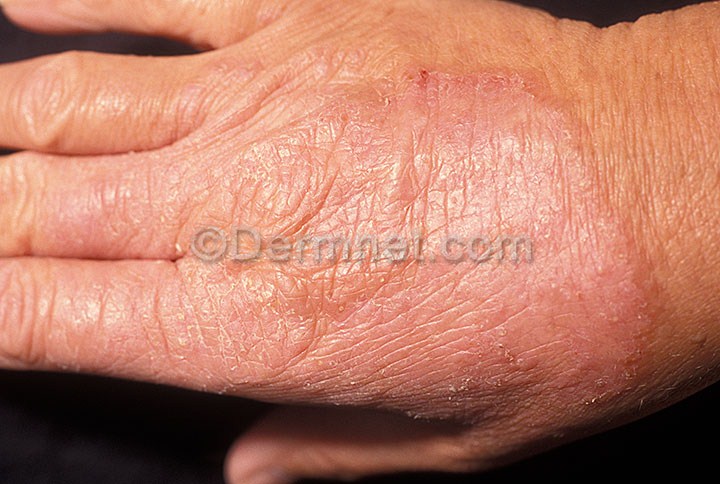
Disease: Tinea Ringworm Candidiasis and other Fungal Infections